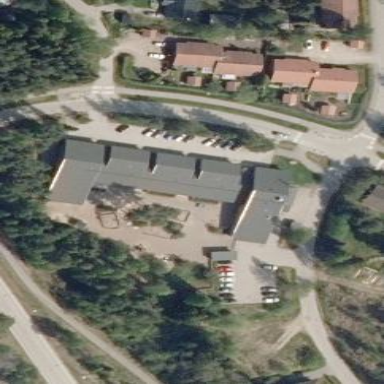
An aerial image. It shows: Kindergarten building.